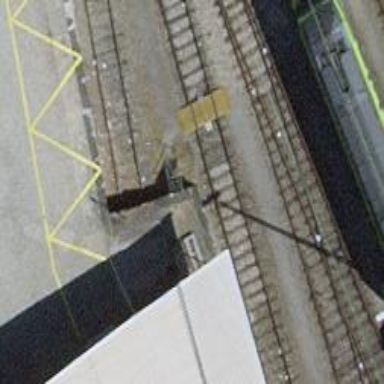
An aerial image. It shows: Railway buffer stop.